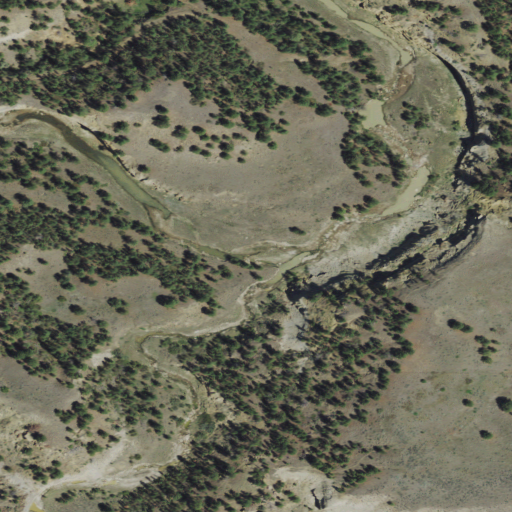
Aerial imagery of valley in Montana named Hell Hollow containing evergreen forest, shrub, and grassland